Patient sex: F
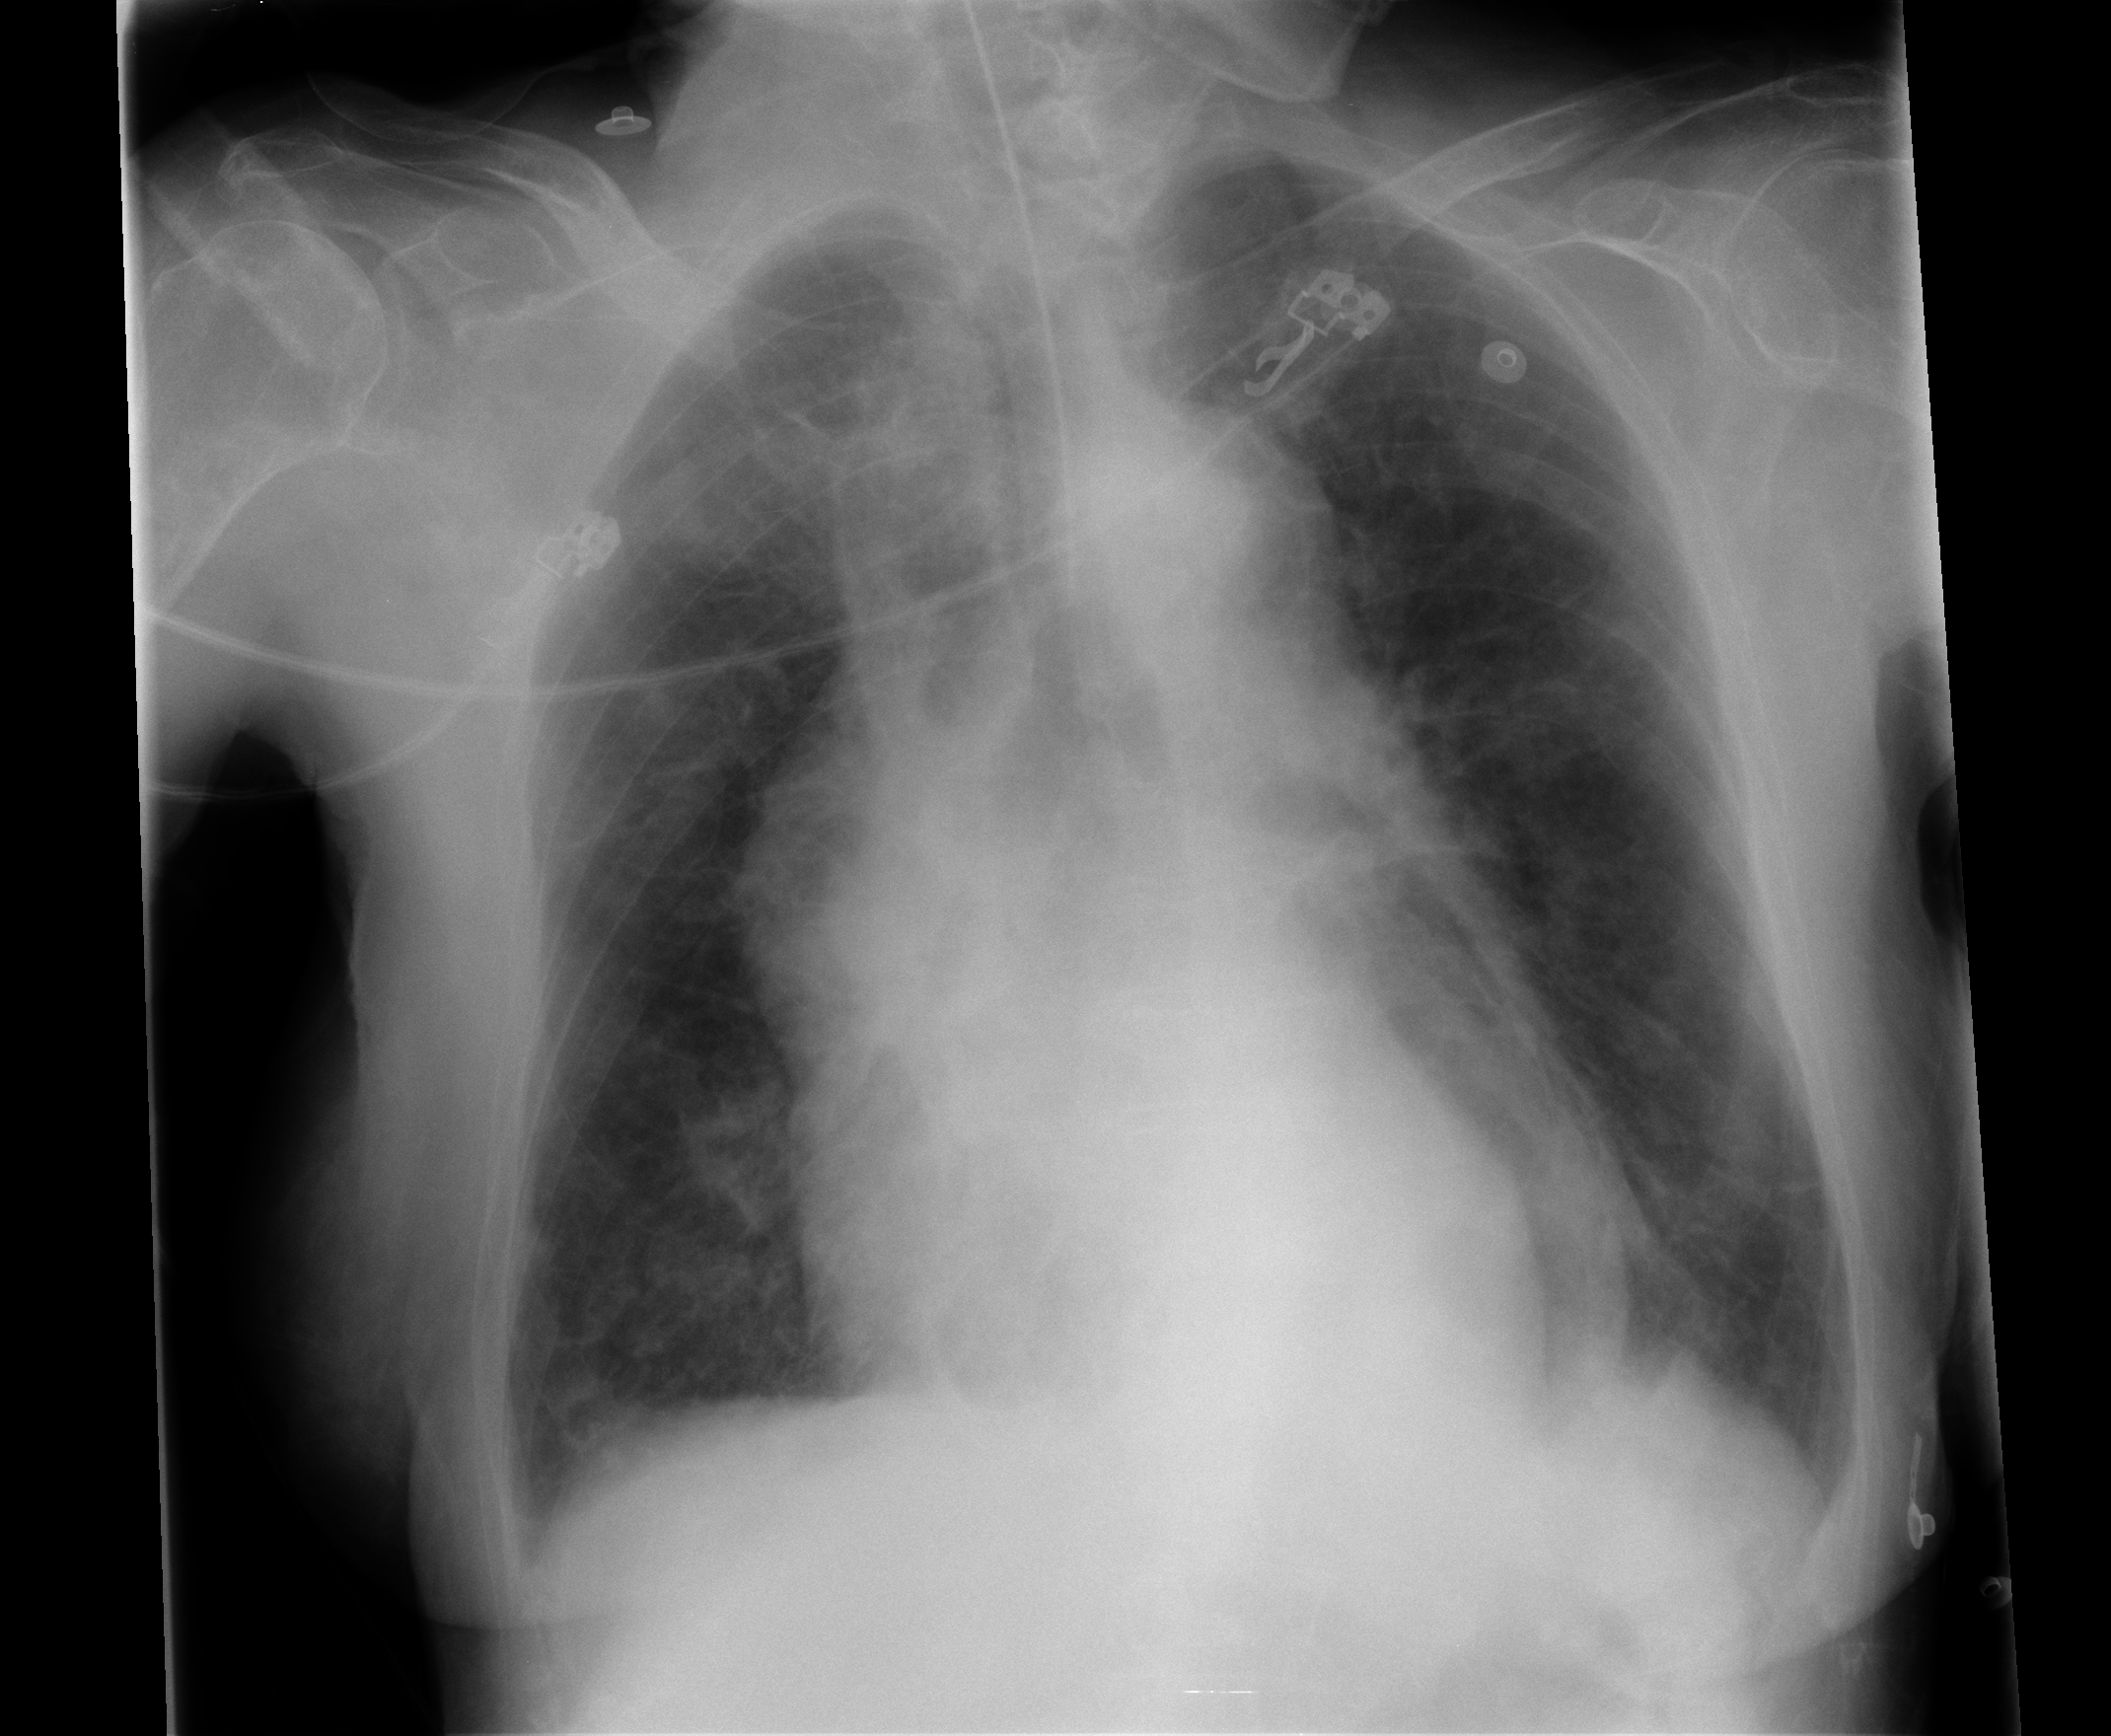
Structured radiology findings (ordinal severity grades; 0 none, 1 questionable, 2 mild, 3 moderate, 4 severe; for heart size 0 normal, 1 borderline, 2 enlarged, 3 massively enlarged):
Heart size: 0
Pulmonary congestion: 3
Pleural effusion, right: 1
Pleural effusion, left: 1
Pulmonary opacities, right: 0
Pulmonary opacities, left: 0
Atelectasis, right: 0
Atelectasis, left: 0